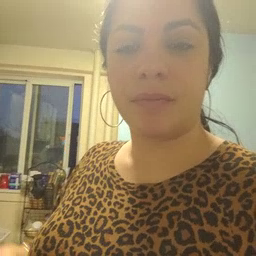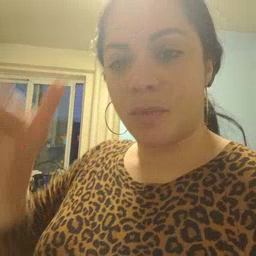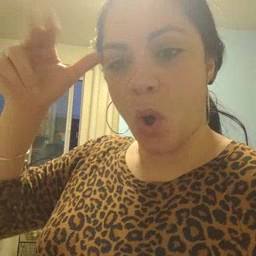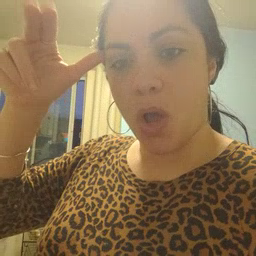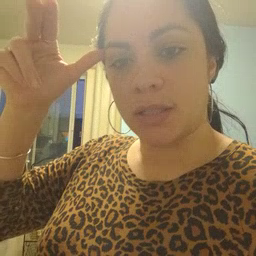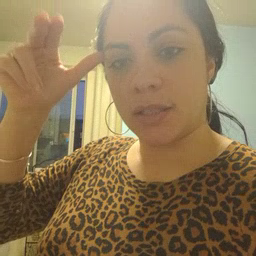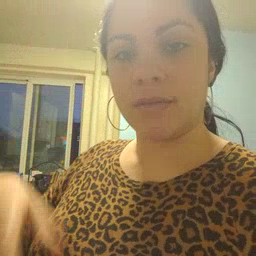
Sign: horse